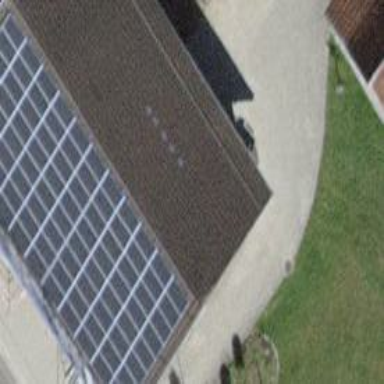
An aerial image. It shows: Solar photovoltaic panel generating electricity through small installation.